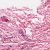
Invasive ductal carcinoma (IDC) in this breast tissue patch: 0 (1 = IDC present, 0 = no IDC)